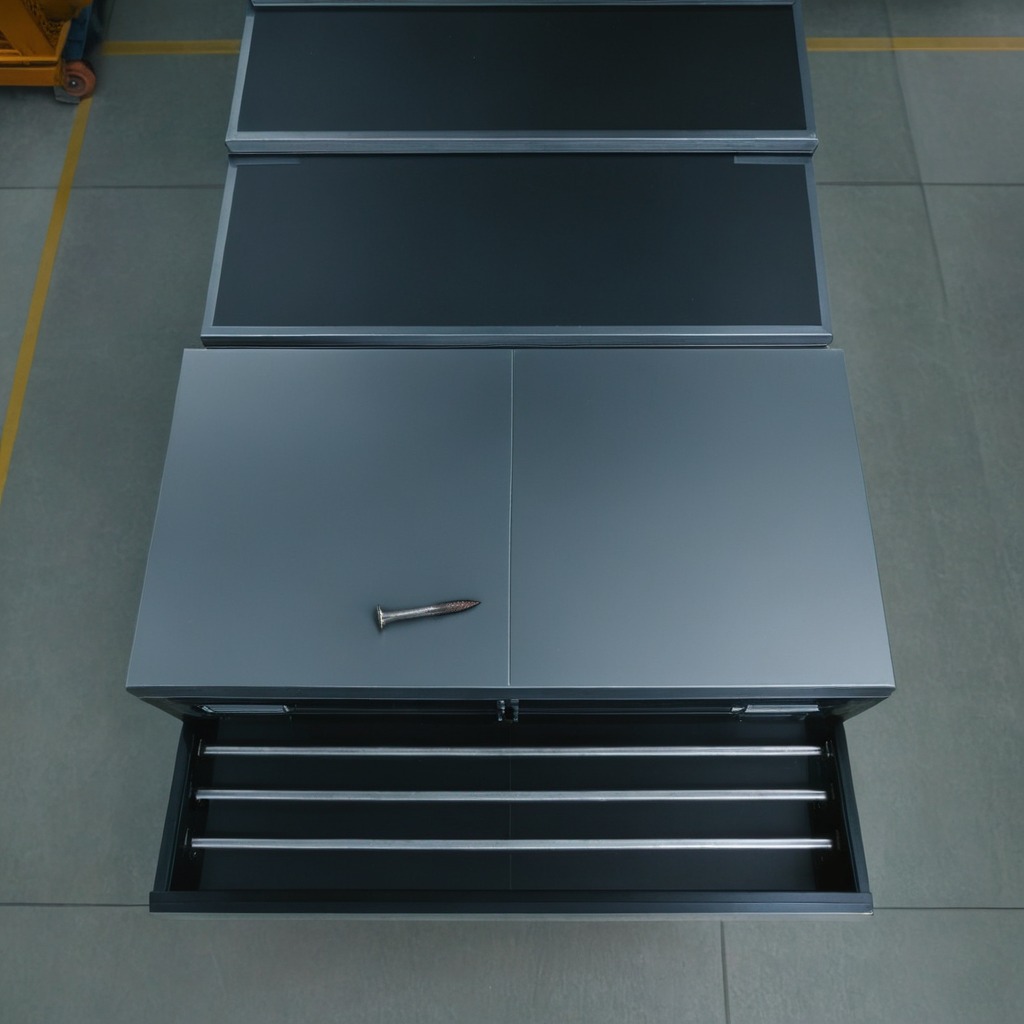
An iron nail lies on the toolbox surface in the airplane hangar workshop.